Field crop: maize
Growth stage: 2
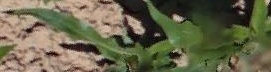
Species: maize